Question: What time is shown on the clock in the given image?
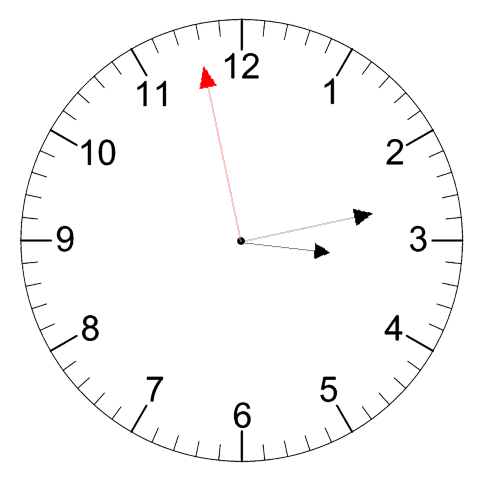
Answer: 03:12:58